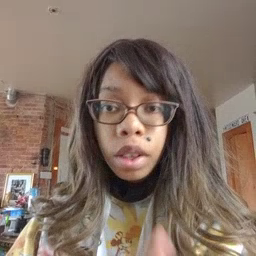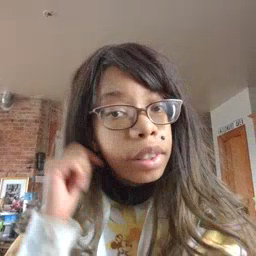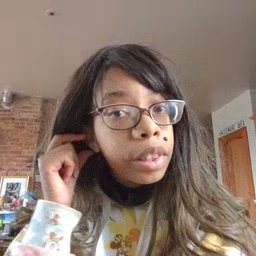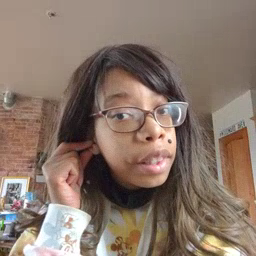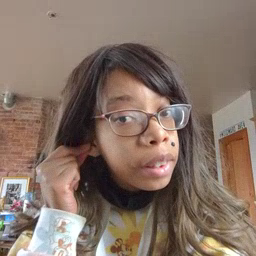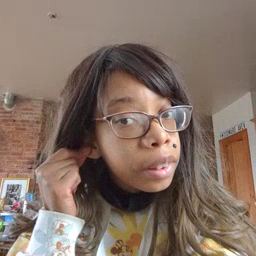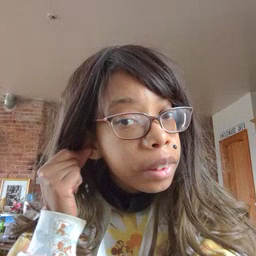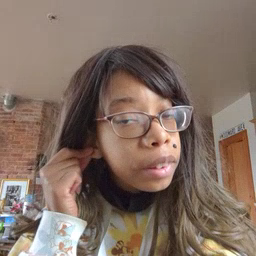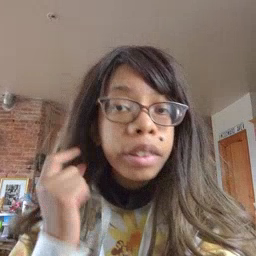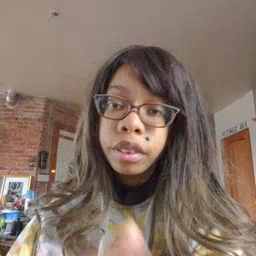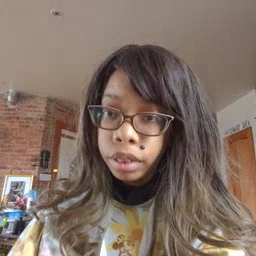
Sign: ear